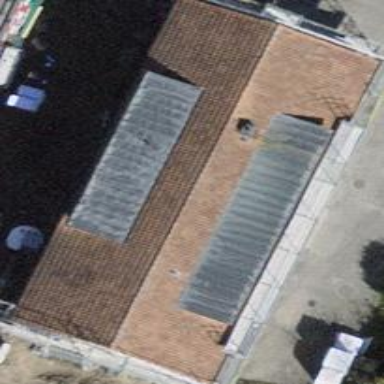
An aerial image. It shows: Building with tiled roof.